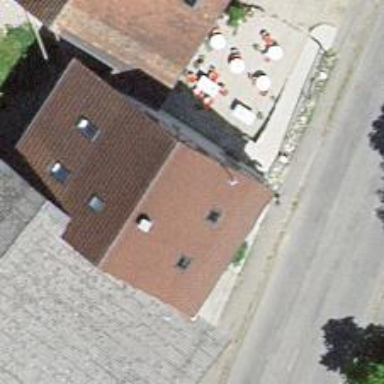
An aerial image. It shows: Cafe.